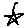
Label: star